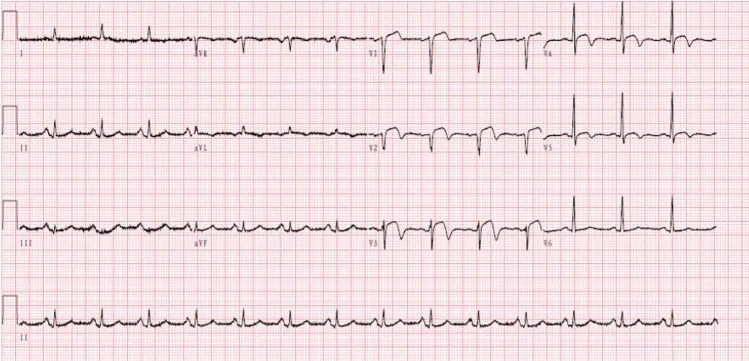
Electrocardiogram showing extensive anterior wall myocardial infarction.
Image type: electrography (ekg)